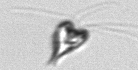
Label: Pyramimonas_longicauda